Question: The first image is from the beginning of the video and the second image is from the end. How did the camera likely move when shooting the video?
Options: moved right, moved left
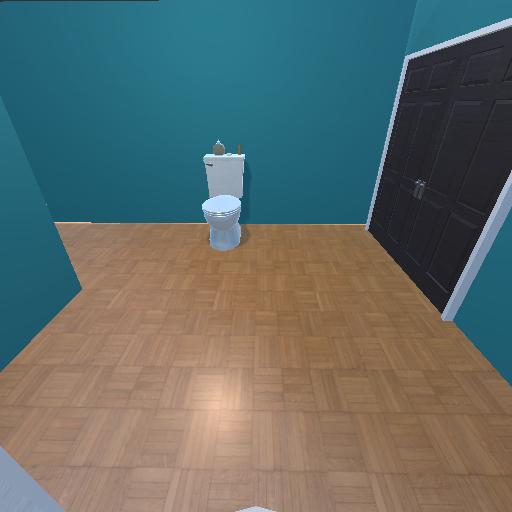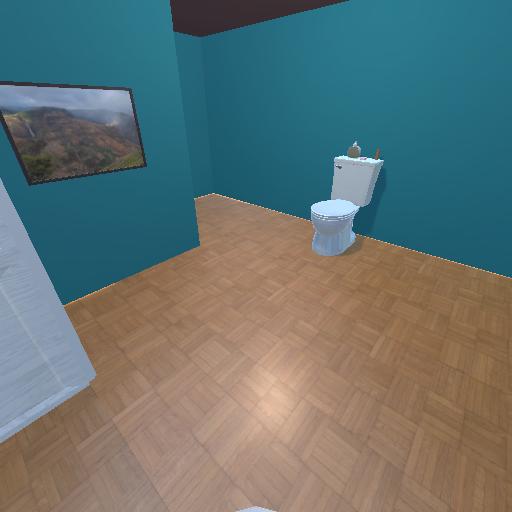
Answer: moved right